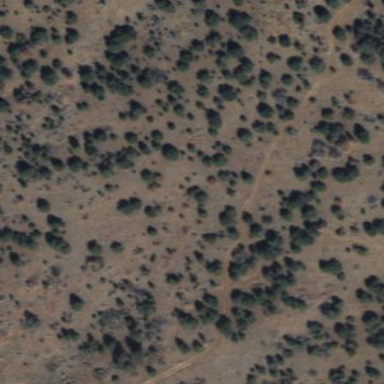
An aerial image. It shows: Patch of scrub vegetation.